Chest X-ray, PA view. Patient: 41 years old, sex M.
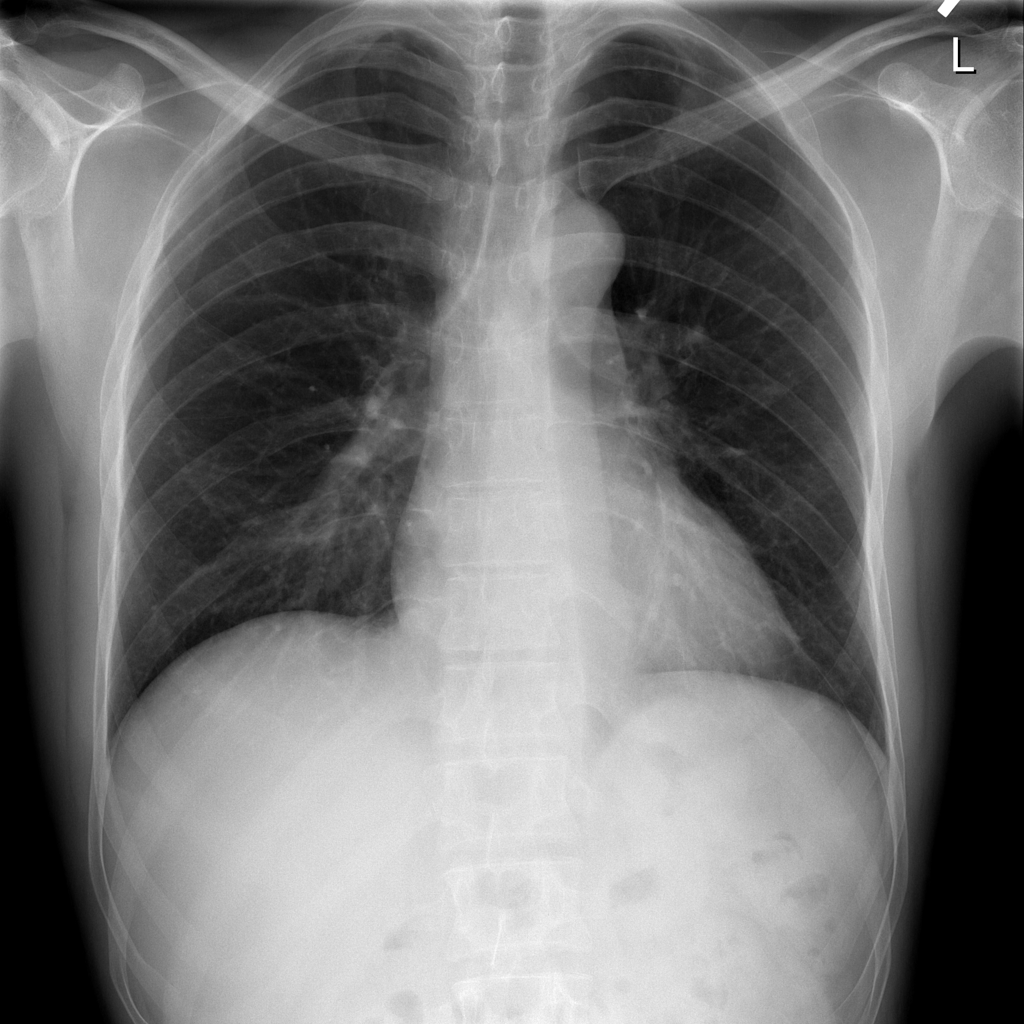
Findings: No Finding